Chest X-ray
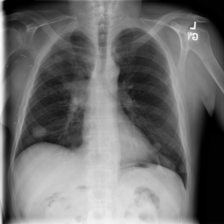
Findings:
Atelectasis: negative
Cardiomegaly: negative
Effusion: negative
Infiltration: negative
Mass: negative
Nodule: negative
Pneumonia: negative
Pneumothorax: negative
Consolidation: negative
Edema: negative
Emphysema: negative
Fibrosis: negative
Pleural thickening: negative
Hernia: negative